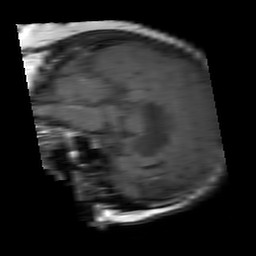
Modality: T1w
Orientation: sagittal
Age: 66
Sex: female
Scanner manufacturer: philips
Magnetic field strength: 3 T
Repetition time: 0.4739 s
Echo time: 0.01 s